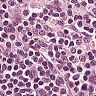
Metastatic tissue present: no